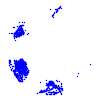
Particle: pion